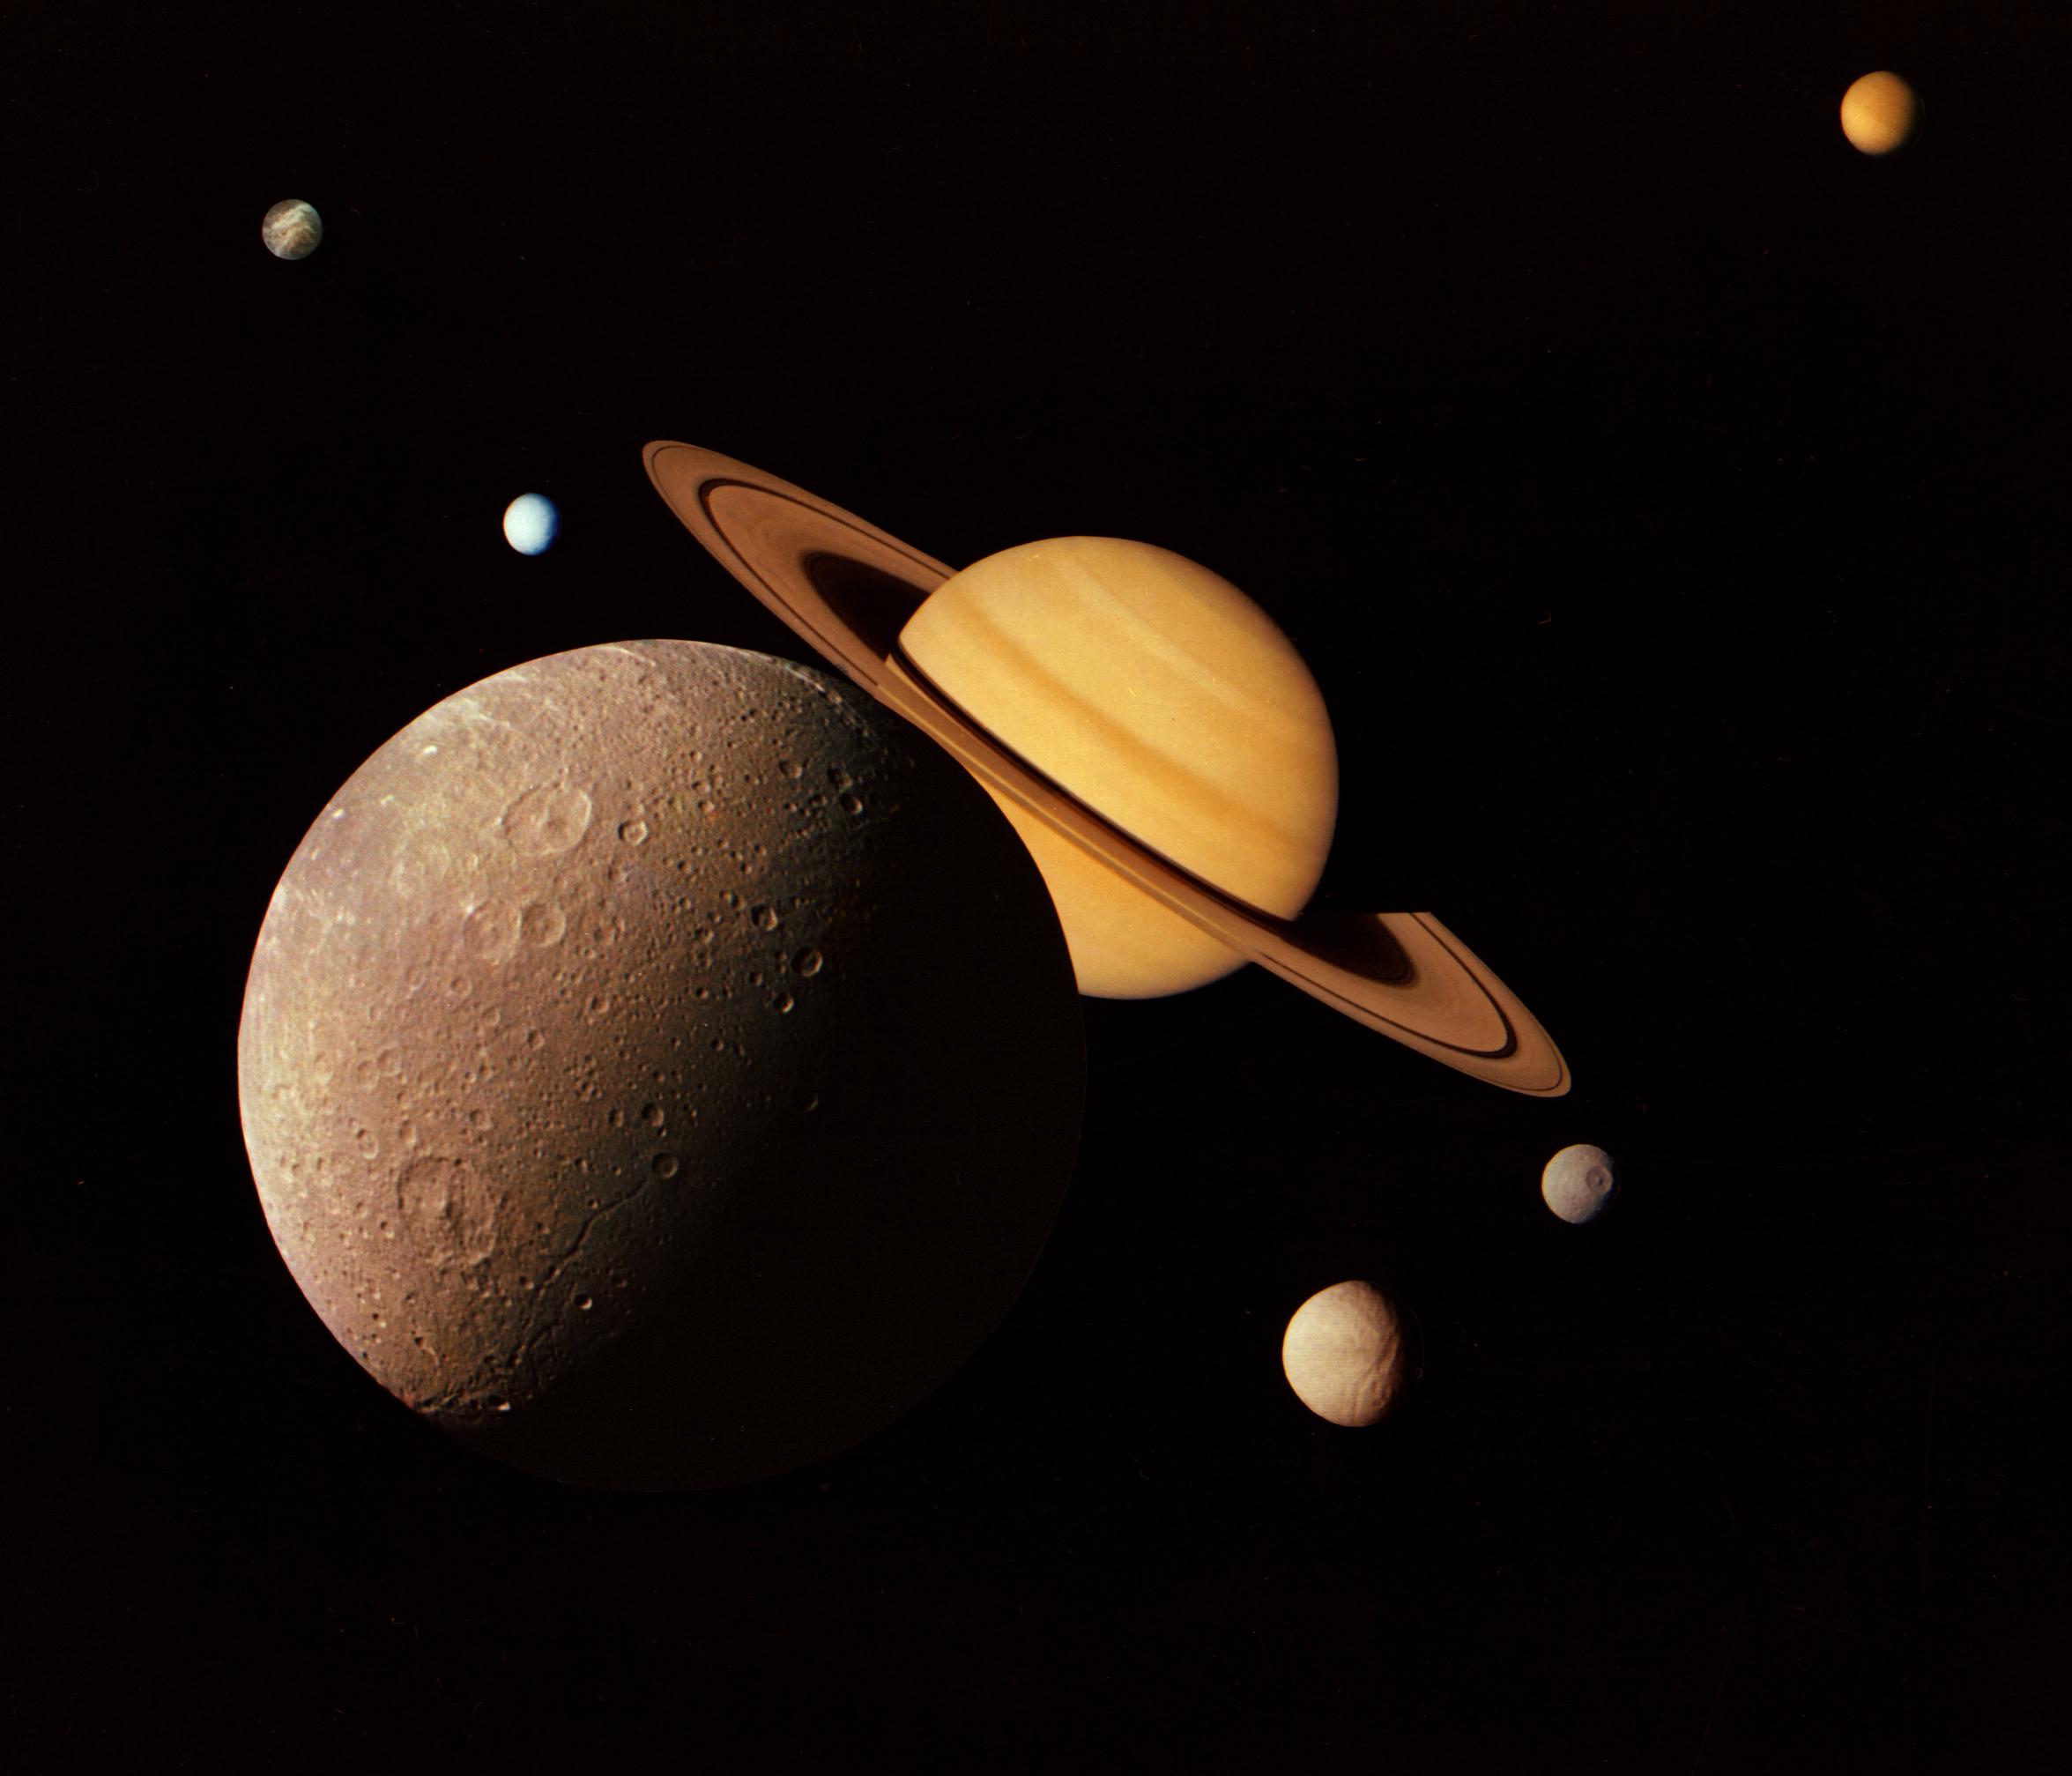
Saturn System Montage Saturn, Voyager